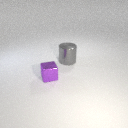
small purple metal cube to the left of large gray metal cylinder